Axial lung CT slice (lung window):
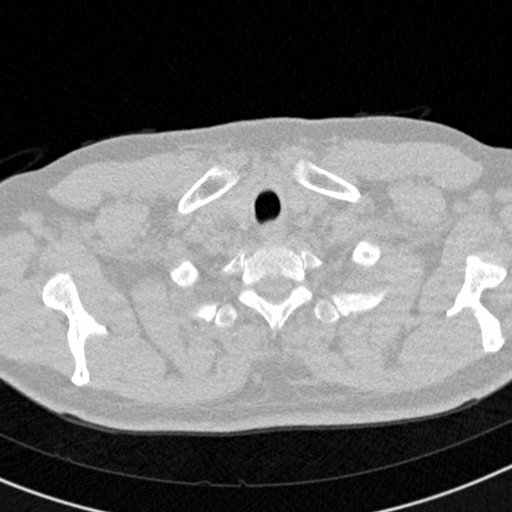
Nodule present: no